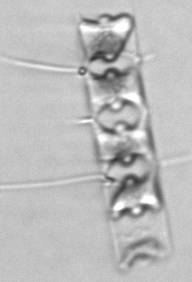
Label: Chaetoceros_didymus